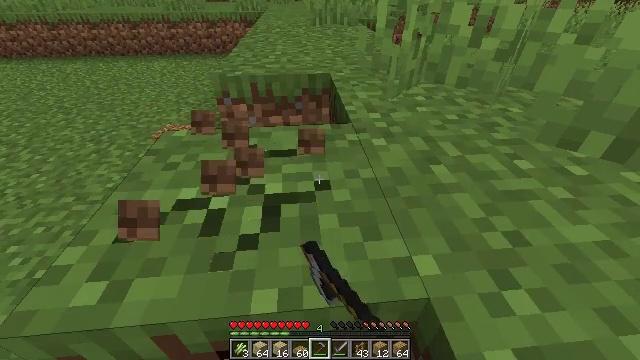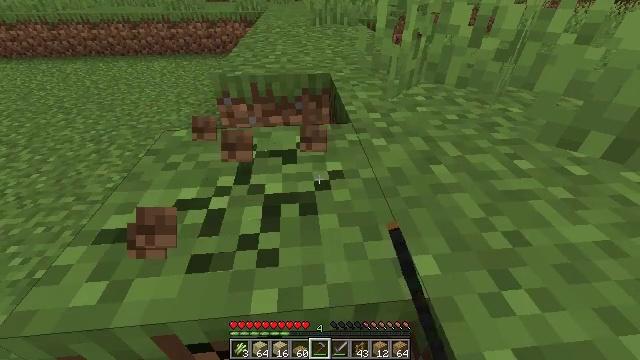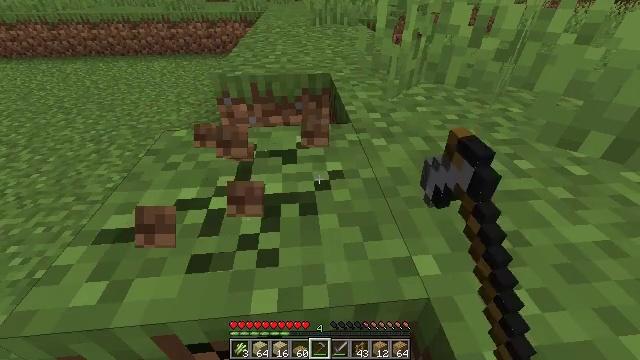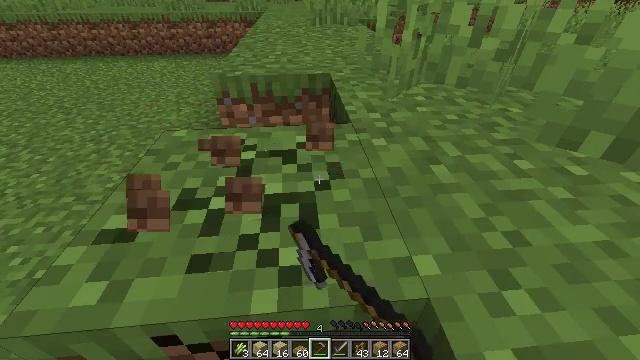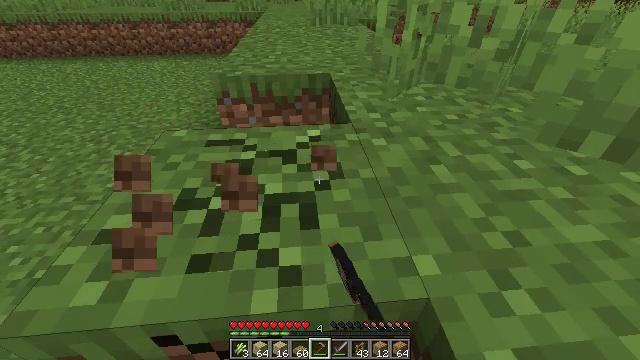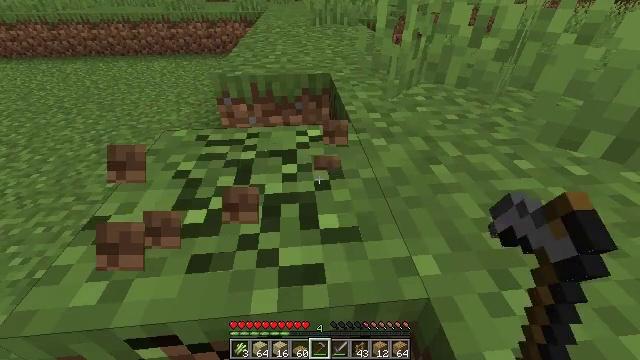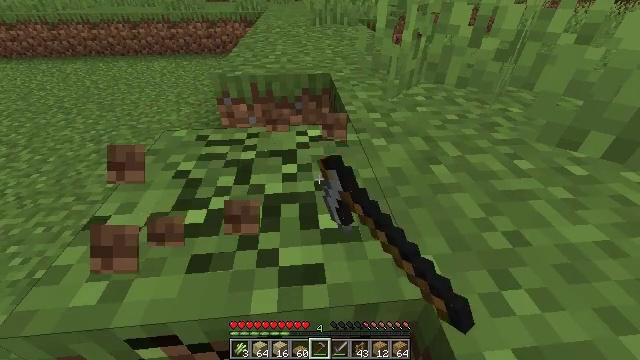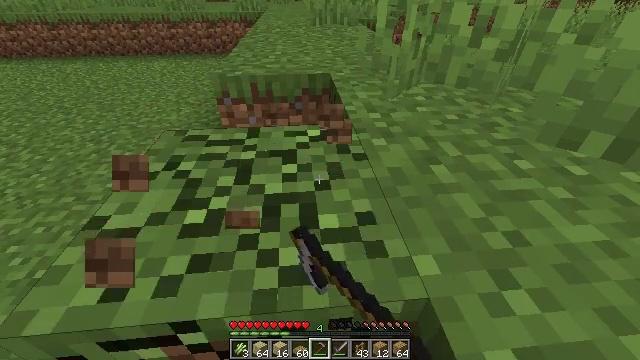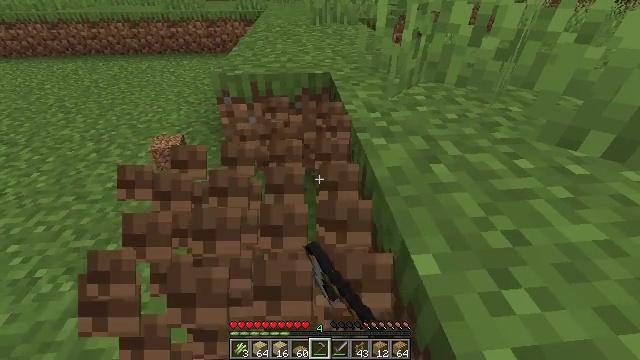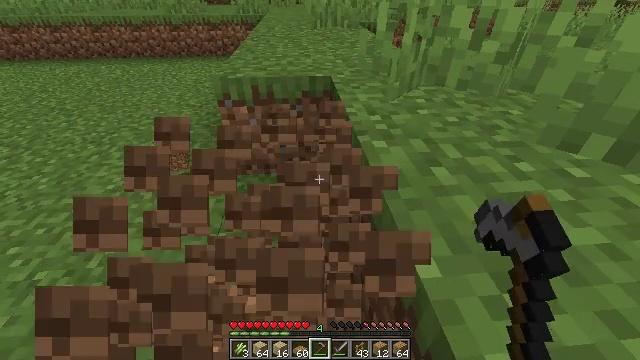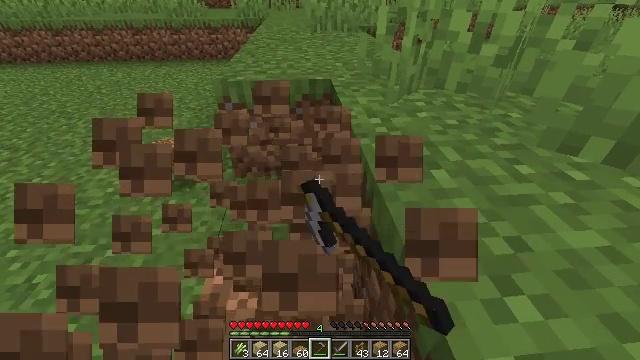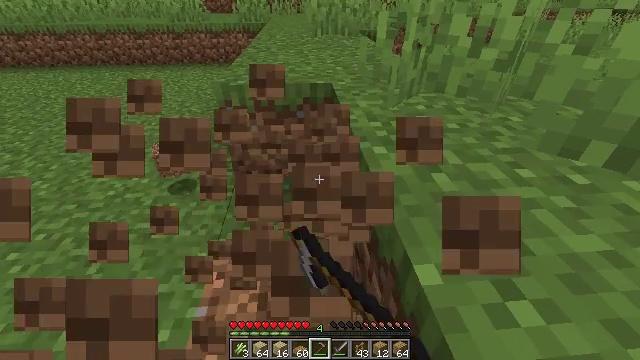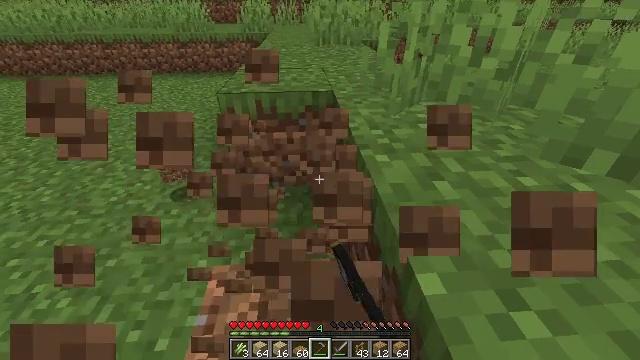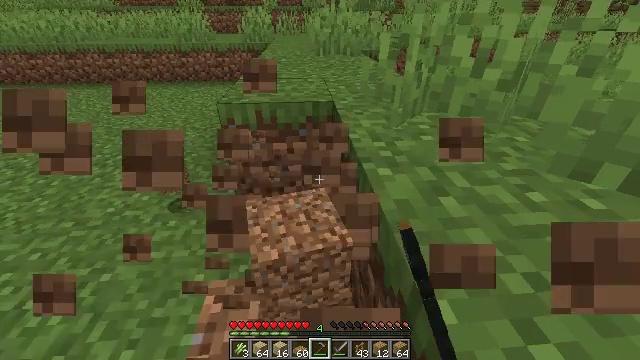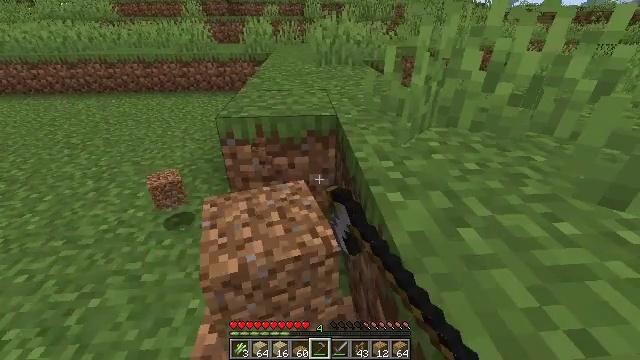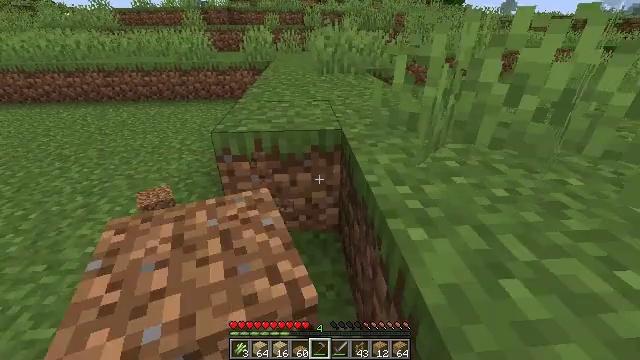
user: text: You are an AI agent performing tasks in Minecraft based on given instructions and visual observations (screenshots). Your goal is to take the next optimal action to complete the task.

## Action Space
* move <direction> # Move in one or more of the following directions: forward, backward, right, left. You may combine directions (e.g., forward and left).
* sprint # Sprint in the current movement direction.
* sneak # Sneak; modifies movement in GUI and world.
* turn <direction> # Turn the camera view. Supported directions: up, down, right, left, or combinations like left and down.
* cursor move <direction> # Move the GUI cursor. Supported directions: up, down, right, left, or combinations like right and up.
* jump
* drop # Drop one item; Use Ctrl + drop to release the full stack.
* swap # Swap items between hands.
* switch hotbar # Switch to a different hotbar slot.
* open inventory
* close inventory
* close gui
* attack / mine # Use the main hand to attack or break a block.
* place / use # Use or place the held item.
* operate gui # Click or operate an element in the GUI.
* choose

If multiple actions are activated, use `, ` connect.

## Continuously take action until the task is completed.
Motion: motion action
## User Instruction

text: Collect the grass block using a shovel.
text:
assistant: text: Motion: attack / mine
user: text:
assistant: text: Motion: attack / mine
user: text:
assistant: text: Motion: attack / mine
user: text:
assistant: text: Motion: attack / mine
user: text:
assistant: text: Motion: attack / mine
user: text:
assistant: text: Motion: attack / mine
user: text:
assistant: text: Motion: attack / mine
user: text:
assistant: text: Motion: attack / mine
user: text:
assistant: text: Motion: attack / mine
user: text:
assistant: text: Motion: attack / mine
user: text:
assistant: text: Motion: attack / mine
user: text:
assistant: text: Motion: turn up, attack / mine
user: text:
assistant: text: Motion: move forward, turn up, attack / mine
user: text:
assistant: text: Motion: move forward, turn up, attack / mine
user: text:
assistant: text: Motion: move forward, turn up, attack / mine
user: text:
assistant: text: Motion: move forward, attack / mine
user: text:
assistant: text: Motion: attack / mine
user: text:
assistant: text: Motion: attack / mine
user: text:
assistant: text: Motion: attack / mine
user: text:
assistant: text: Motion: attack / mine
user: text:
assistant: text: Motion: attack / mine
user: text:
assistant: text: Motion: attack / mine
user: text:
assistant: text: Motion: attack / mine
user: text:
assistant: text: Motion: attack / mine
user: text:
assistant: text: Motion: attack / mine
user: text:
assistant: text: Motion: attack / mine
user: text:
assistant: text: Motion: attack / mine
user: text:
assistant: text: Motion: attack / mine
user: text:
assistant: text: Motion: attack / mine
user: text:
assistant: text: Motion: attack / mine